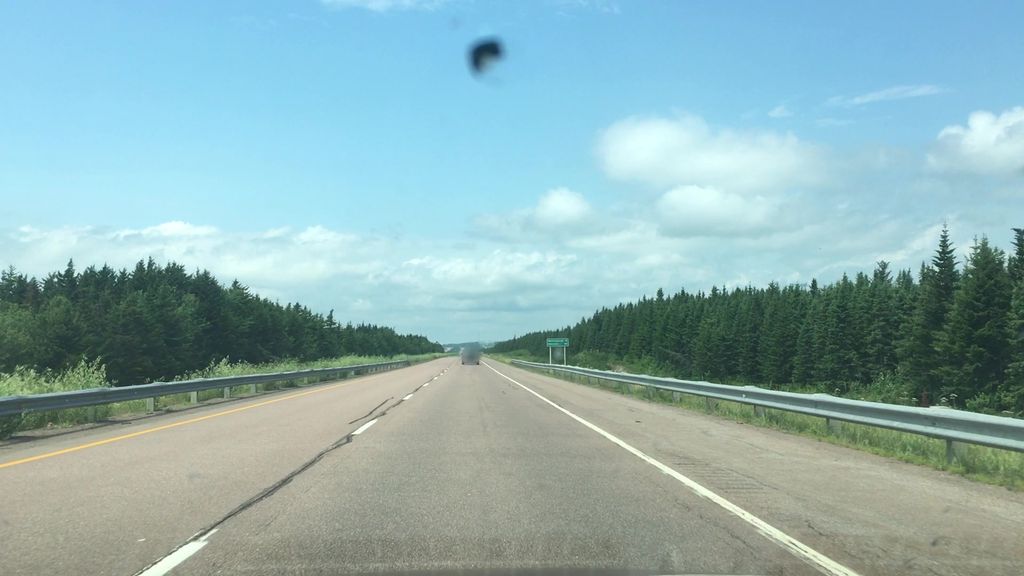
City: charlottetown